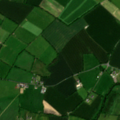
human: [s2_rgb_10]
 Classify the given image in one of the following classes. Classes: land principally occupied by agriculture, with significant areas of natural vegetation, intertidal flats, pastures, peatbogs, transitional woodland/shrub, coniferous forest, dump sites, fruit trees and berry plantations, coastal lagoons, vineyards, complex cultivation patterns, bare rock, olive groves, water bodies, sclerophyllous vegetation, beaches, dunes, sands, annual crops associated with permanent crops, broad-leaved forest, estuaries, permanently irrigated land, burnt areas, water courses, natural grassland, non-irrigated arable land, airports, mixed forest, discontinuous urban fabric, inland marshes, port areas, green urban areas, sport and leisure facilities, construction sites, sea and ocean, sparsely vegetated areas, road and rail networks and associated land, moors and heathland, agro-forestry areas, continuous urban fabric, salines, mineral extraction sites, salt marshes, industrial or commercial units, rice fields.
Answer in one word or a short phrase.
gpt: non-irrigated arable land, pastures